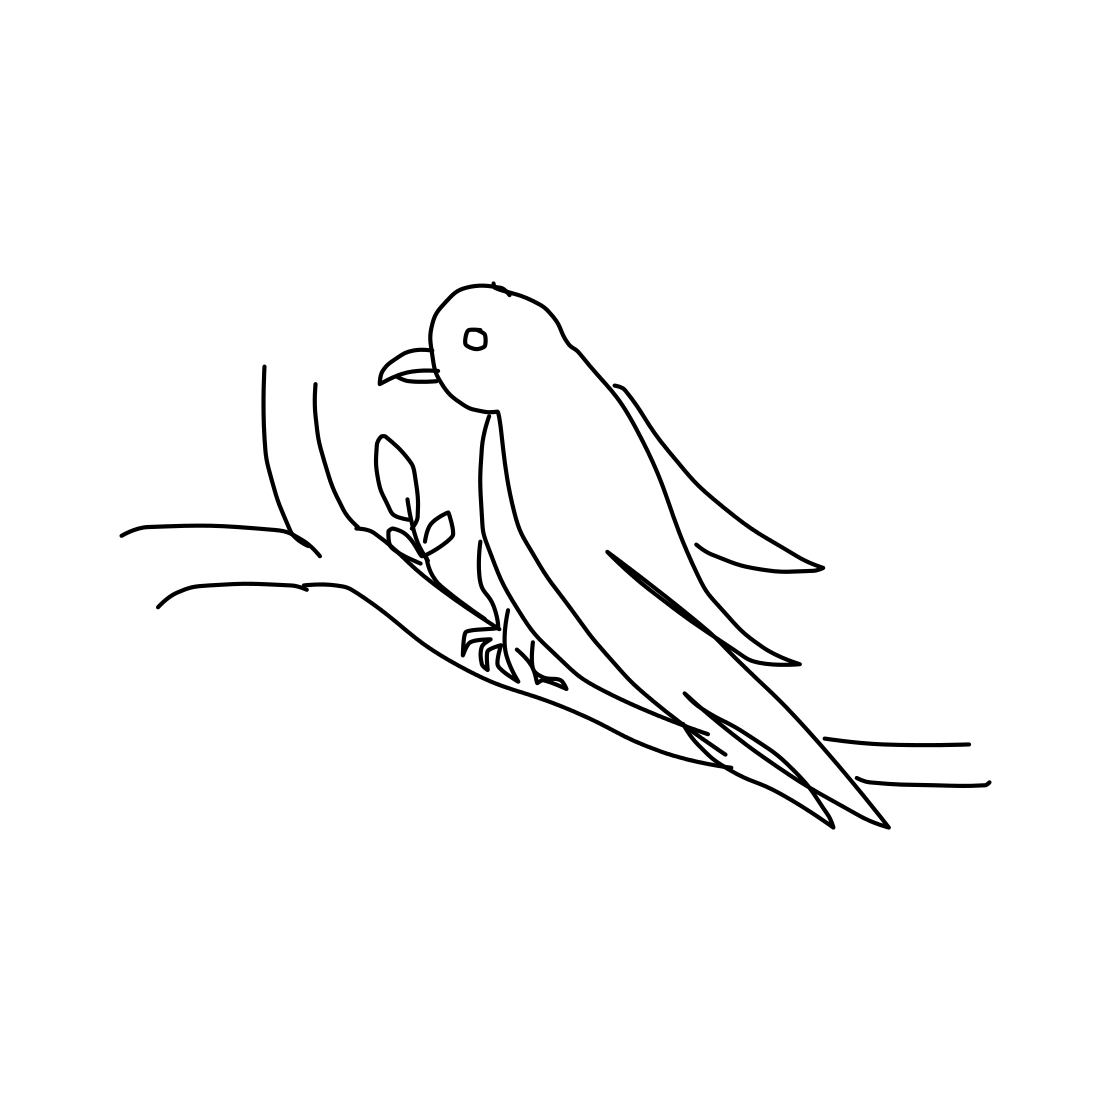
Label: parrot